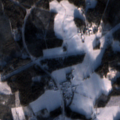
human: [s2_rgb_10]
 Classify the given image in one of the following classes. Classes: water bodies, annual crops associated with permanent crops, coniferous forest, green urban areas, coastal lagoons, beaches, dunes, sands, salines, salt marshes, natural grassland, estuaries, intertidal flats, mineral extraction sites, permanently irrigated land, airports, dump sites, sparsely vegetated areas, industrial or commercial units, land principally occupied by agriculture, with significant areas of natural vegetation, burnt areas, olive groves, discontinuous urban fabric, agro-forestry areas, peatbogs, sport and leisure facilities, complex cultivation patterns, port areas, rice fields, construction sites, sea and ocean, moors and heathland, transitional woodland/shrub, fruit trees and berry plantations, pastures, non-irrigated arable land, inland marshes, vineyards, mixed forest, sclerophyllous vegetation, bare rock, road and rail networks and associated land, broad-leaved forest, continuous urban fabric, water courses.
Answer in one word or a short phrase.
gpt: land principally occupied by agriculture, with significant areas of natural vegetation, coniferous forest, mixed forest, transitional woodland/shrub